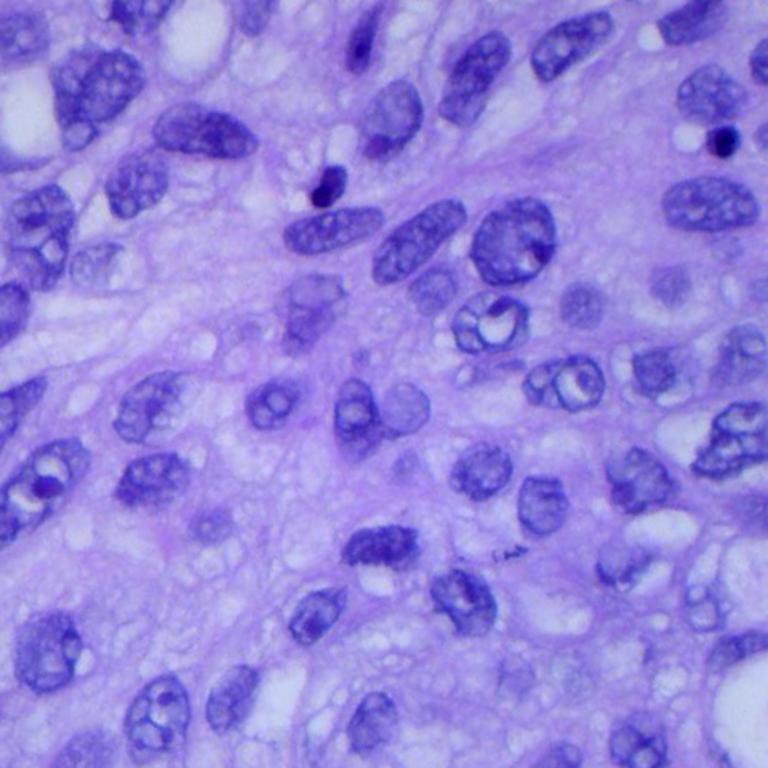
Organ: lung
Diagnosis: squamous carcinomas